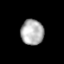
Tissue: lung
Cell type: T cells
Senescence score: 0.2252
Nuclear area (px): 567
Mean DAPI intensity: 178.083